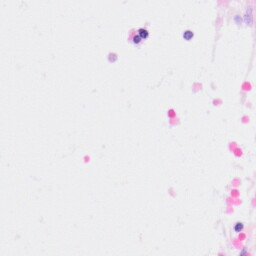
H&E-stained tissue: Kidney